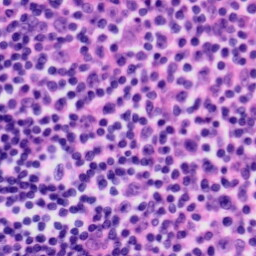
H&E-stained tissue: Tonsil